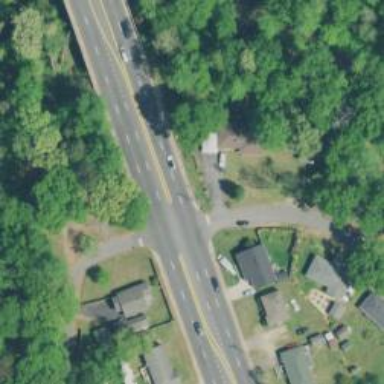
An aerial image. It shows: Unmarked road crossing.